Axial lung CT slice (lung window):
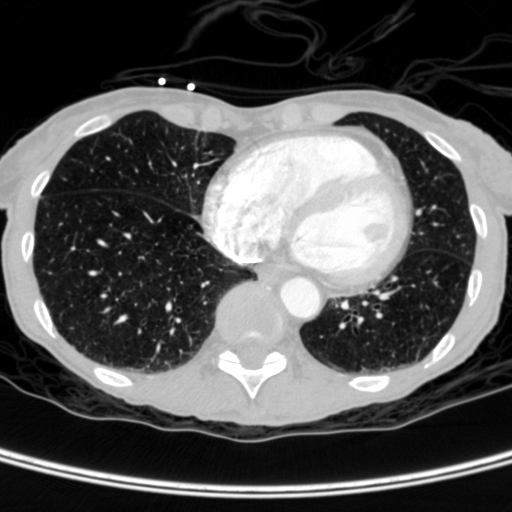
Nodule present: no